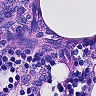
Metastatic tissue present: no